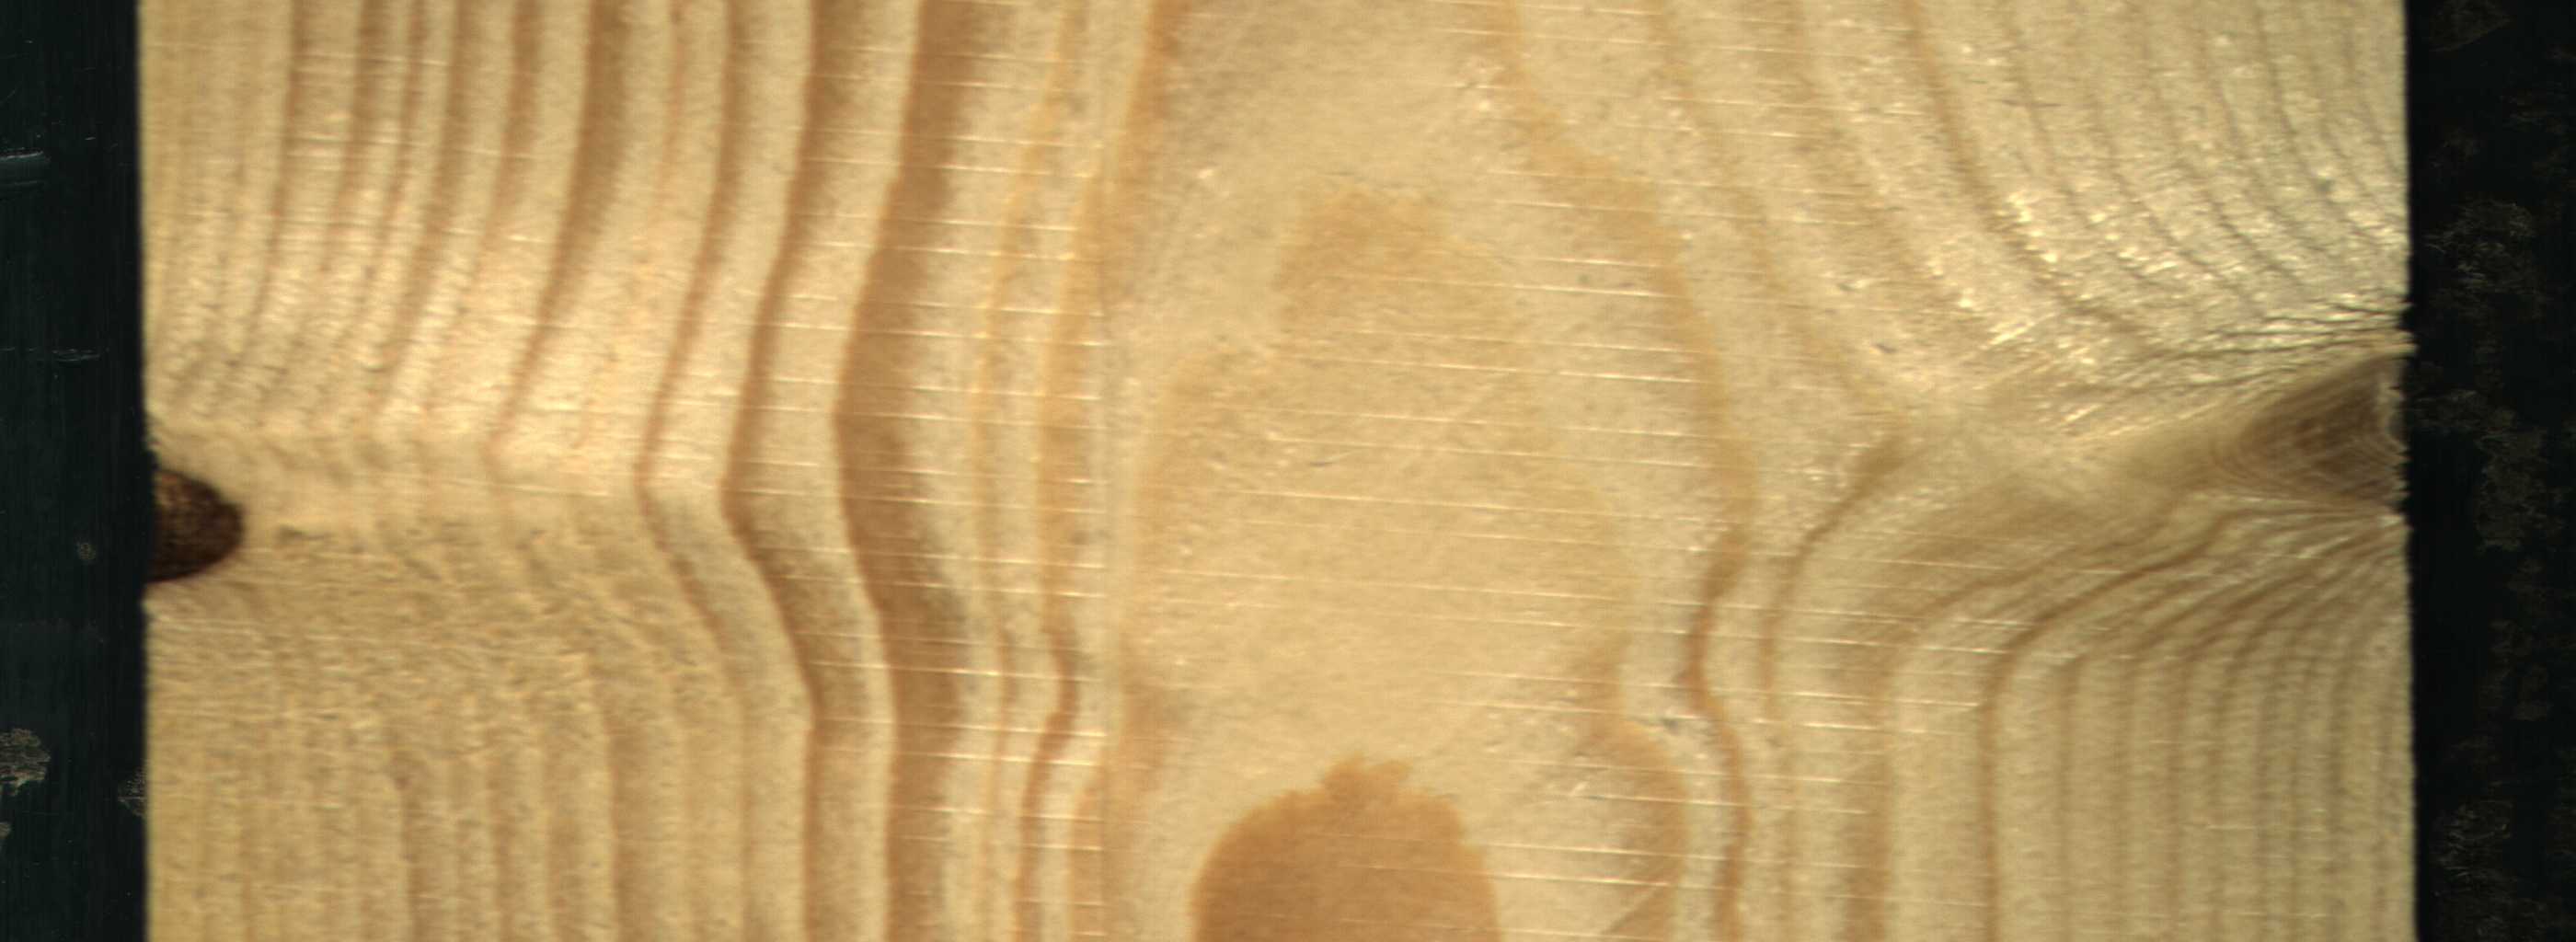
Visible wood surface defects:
Dead_Knot
Live_Knot